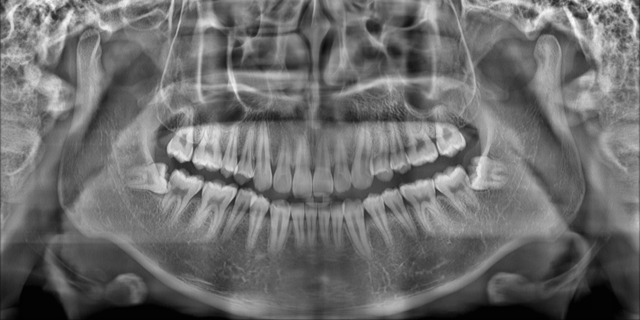
adult